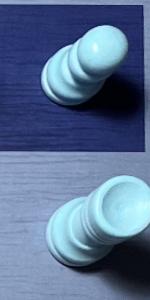
Label: Rook_White